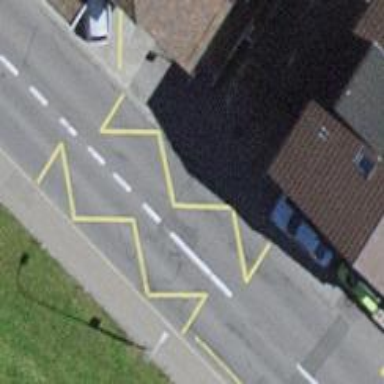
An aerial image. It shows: Bus stop with stop position for public transport.